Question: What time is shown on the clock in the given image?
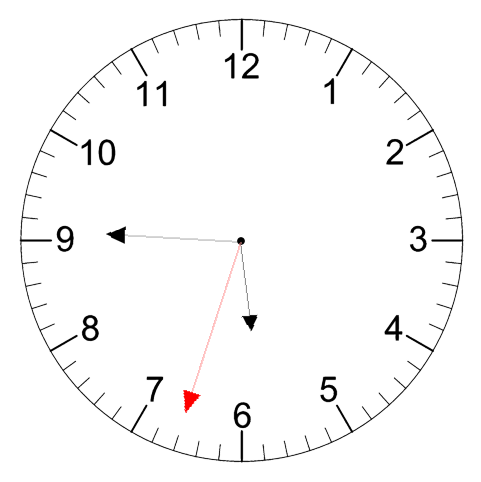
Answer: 05:45:33